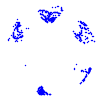
Particle: pion